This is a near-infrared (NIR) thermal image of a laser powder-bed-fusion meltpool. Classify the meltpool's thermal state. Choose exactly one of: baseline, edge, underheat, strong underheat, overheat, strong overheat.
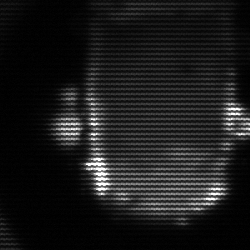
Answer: baseline